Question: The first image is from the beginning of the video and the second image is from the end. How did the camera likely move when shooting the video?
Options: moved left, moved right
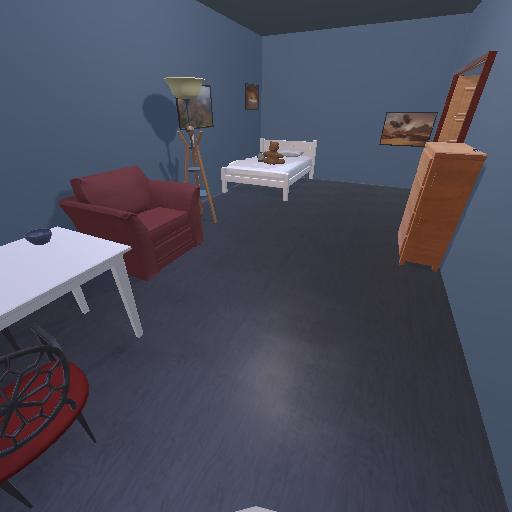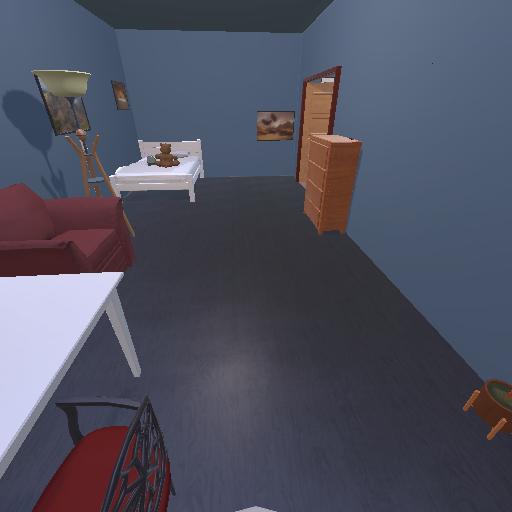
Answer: moved left